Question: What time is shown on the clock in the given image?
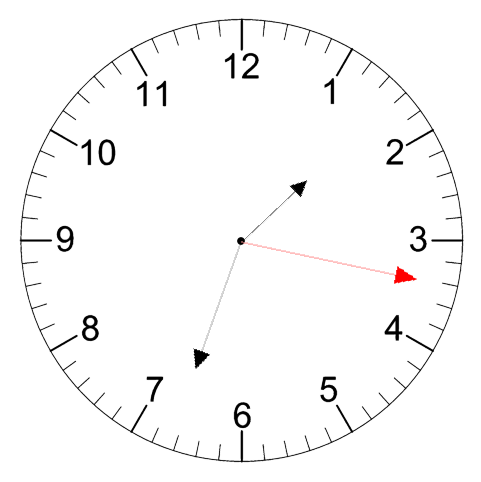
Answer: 01:33:17